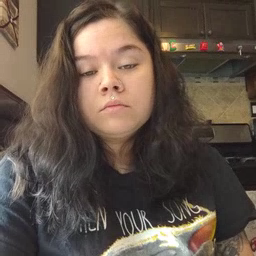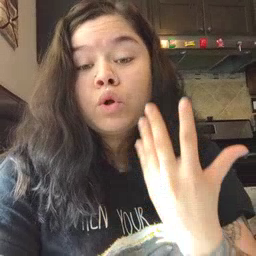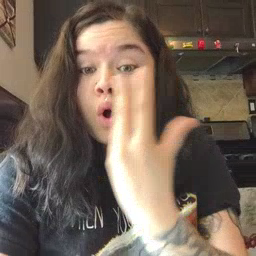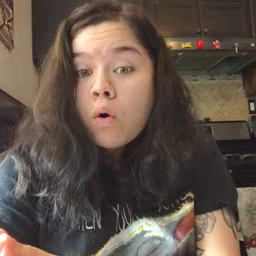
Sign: go